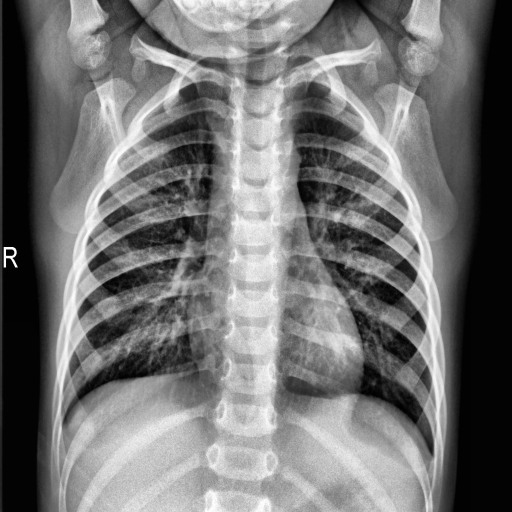
Finding: NORMAL